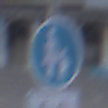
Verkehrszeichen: Gehweg
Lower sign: HinweisDurchVerbaleAngabe2
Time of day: SunriseSunset
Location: Outdoor (Urban)
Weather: PartlyCloudy
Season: NotSpecified
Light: Natural